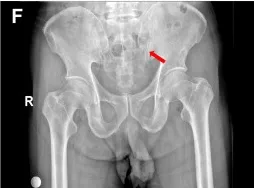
Skin changes and imaging in the patient with multicentric reticulohistiocytosis. (E) MR scan of the sacroiliac joint, with the red arrow indicating lipid deposition in the hip joint.
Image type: radiology (x_ray)